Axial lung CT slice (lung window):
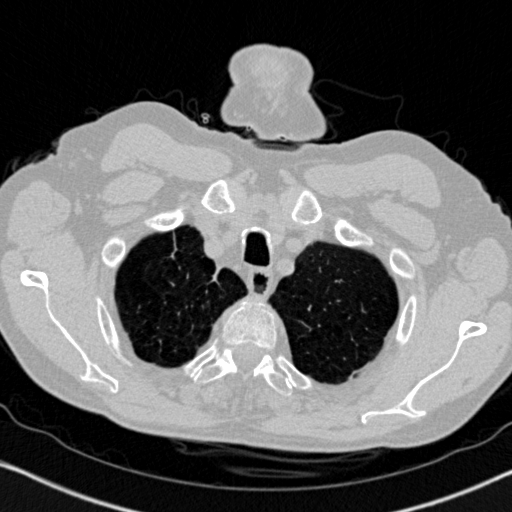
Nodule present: no